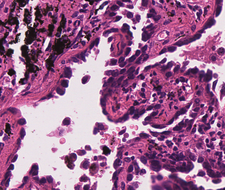
Tumor epithelial tissue: yes
Tumor-associated stroma tissue: yes
Normal tissue: no